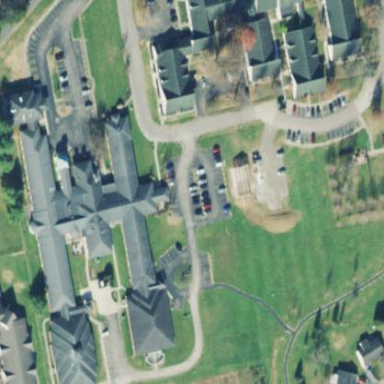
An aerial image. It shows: Nursing home.